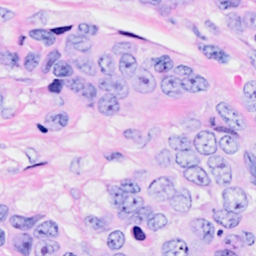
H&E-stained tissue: Breast